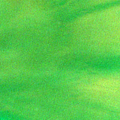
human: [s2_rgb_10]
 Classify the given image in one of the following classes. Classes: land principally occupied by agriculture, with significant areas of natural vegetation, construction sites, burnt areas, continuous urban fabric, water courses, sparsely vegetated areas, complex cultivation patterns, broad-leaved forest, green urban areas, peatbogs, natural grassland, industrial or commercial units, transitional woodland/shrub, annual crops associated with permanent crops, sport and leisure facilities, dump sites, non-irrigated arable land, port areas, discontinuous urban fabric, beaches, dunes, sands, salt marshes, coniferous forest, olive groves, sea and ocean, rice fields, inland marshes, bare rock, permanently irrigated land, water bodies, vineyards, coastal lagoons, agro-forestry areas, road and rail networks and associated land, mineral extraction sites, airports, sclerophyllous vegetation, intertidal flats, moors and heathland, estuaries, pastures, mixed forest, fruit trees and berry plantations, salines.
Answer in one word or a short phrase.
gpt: estuaries